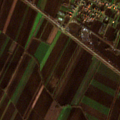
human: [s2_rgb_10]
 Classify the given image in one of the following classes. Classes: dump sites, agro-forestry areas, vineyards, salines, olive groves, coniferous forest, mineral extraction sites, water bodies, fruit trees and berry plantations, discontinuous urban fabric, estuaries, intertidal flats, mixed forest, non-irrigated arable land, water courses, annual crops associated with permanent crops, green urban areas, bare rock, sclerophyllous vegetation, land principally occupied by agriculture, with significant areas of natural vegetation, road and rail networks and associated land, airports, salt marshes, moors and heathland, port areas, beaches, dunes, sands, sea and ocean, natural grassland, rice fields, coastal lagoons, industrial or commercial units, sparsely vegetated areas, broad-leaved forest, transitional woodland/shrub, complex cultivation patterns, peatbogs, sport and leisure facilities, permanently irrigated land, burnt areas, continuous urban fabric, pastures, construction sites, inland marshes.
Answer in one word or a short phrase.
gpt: discontinuous urban fabric, non-irrigated arable land, complex cultivation patterns